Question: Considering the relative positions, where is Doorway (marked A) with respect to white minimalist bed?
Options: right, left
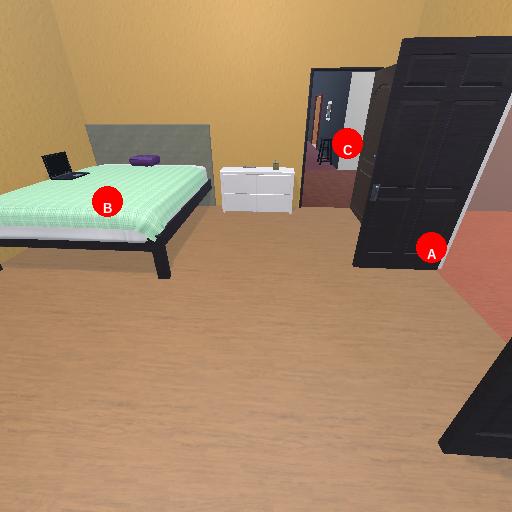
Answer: right